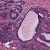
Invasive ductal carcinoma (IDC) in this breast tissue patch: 0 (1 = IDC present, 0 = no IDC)